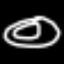
Label: donut